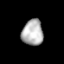
Tissue: lung
Cell type: Epithelial cells
Senescence score: 0.1372
Nuclear area (px): 537
Mean DAPI intensity: 178.596